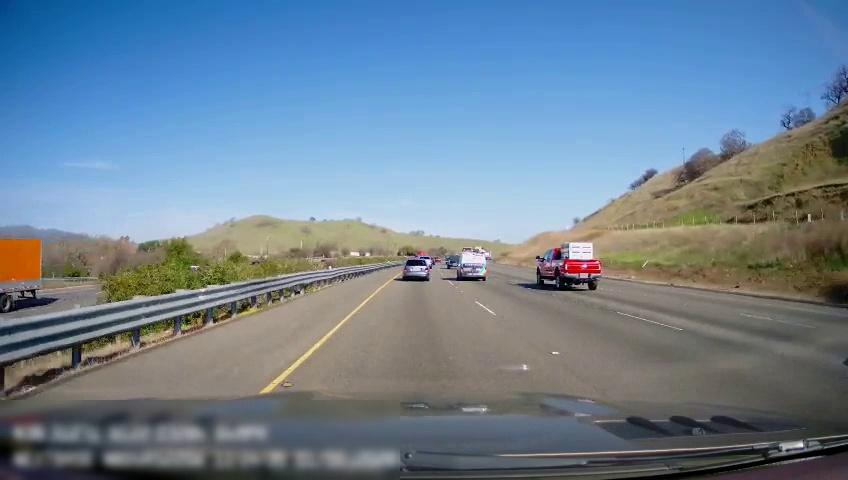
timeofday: Day
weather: Sunny
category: Drivable Space
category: Drivable Space
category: Vehicles | Truck
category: Vehicles | Truck
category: Vehicles | SUV
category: Vehicles | Truck
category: Vehicles | Truck
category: Vehicles | Van
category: Vehicles | SUV
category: Lanes | Opposite Lane
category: Lanes | Current Lane
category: Lanes | Current Lane
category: Lanes | Alternate Lane
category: Lanes | Alternate Lane
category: Lanes | Alternate Lane